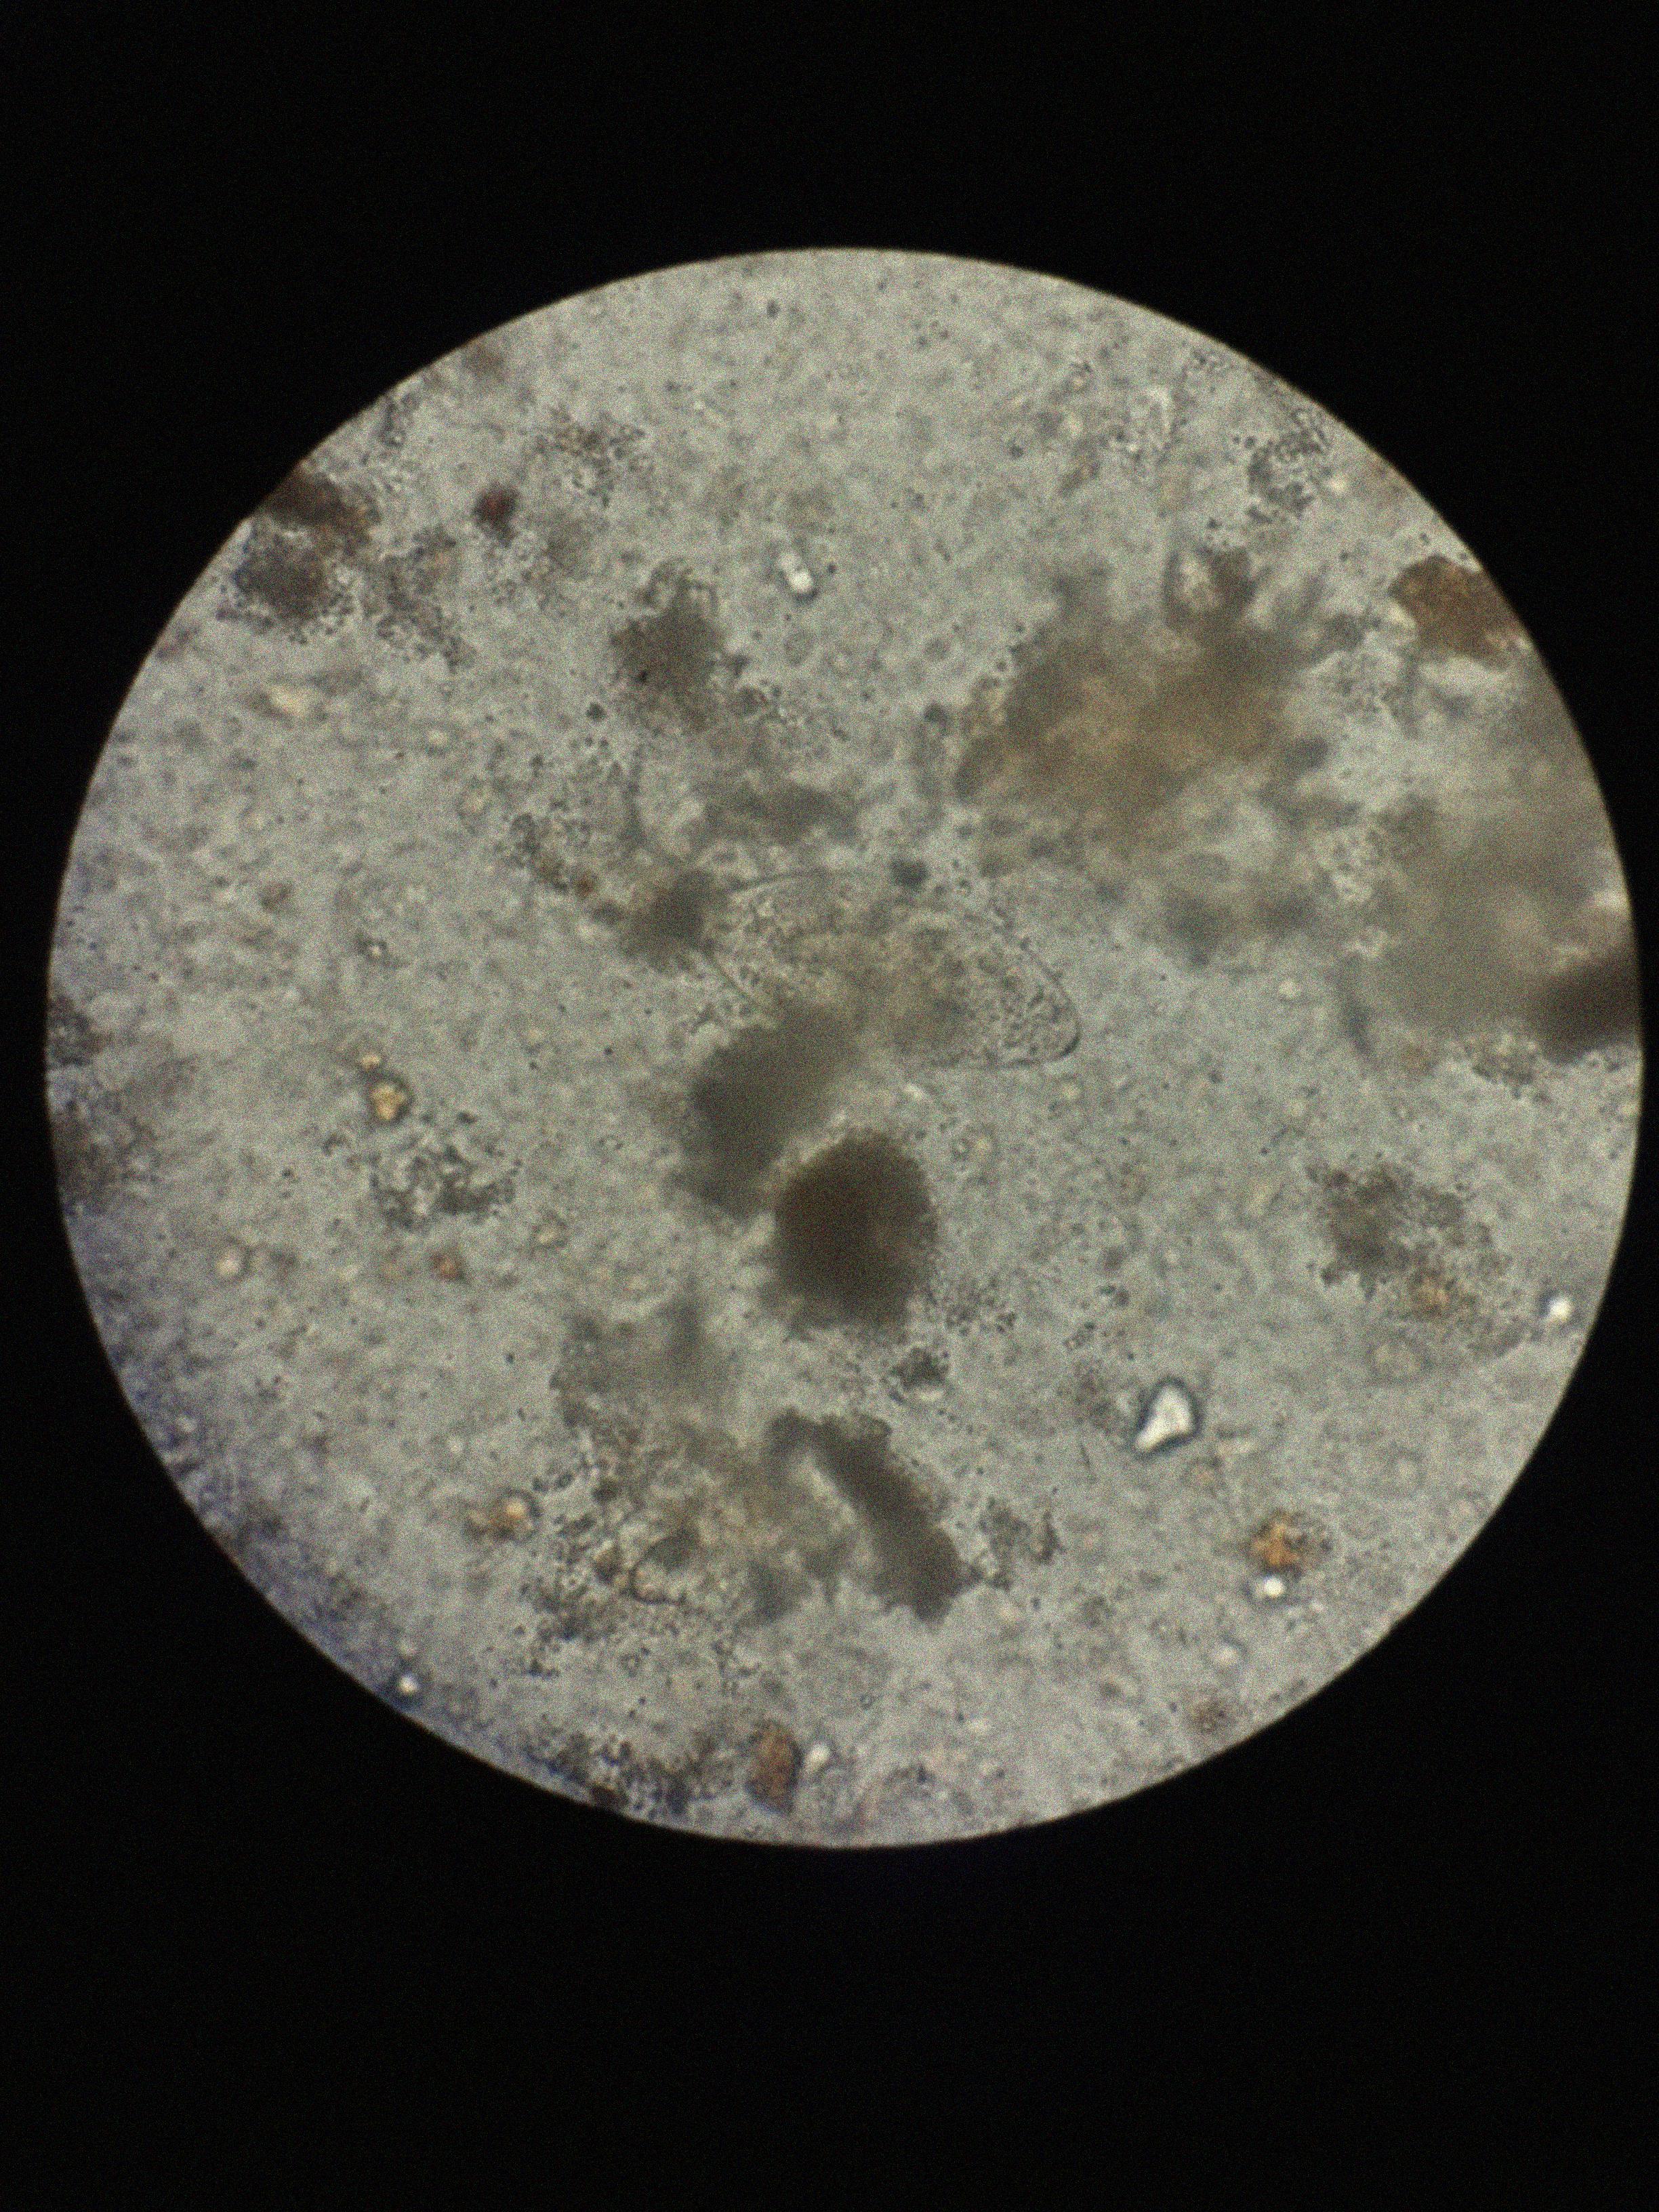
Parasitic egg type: Fasciolopsis buski